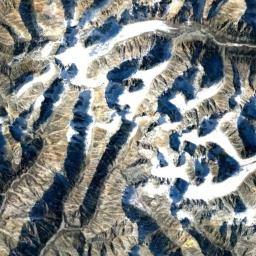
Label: snowberg